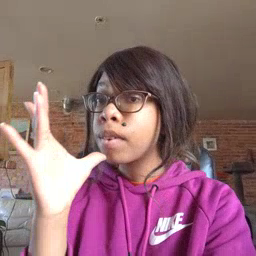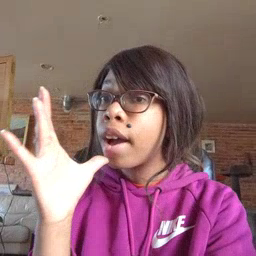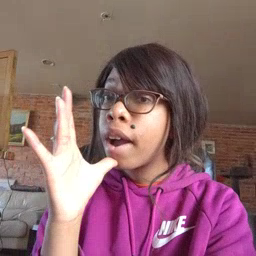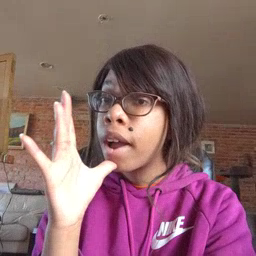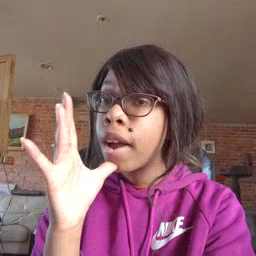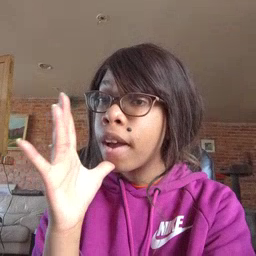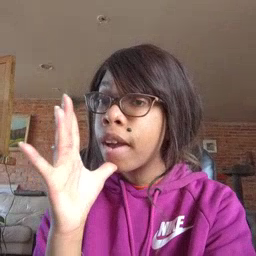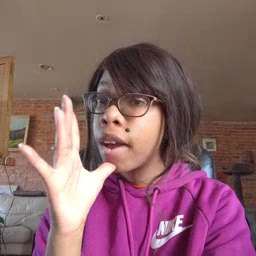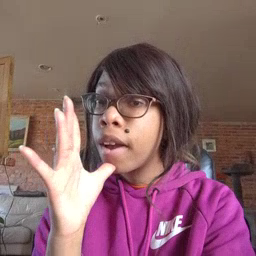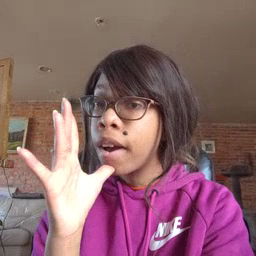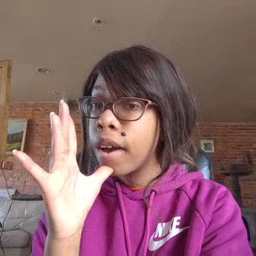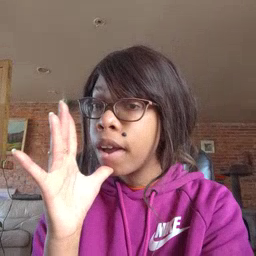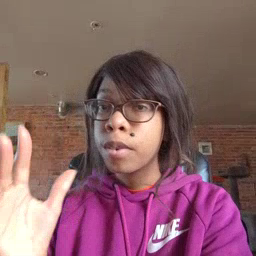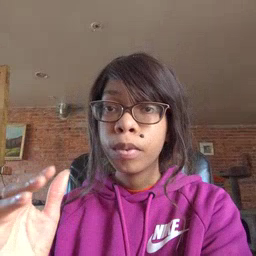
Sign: mom